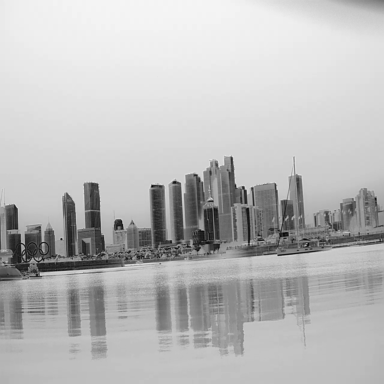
There is a sailboat in the infrared image.